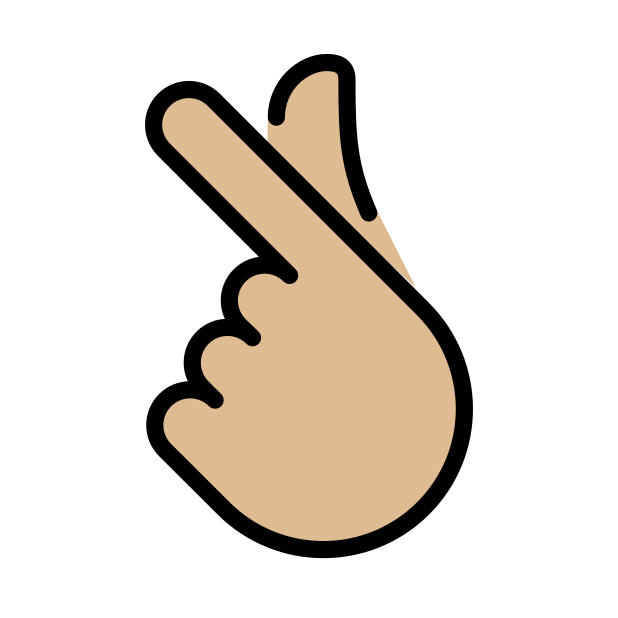
hand with index finger and thumb crossed: medium-light skin tone